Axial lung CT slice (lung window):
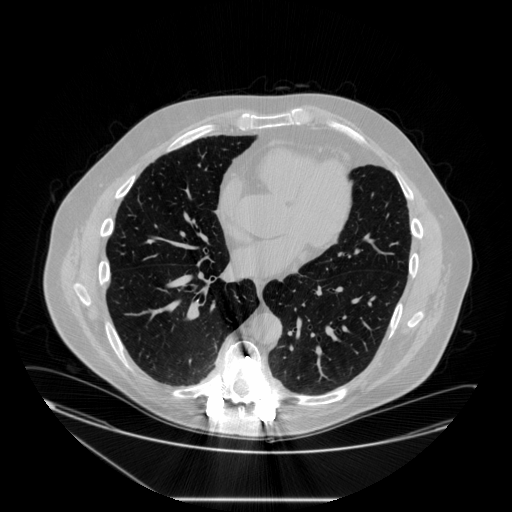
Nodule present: no